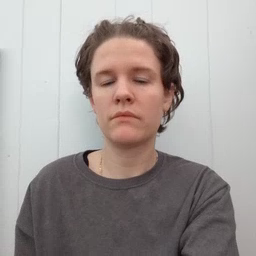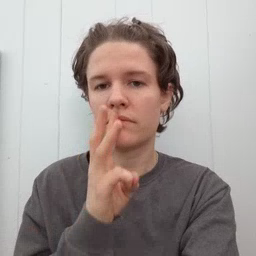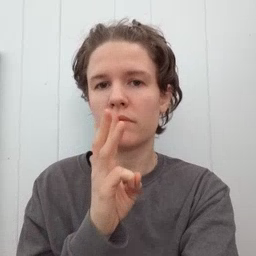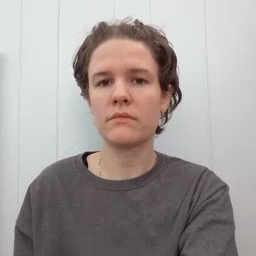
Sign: water